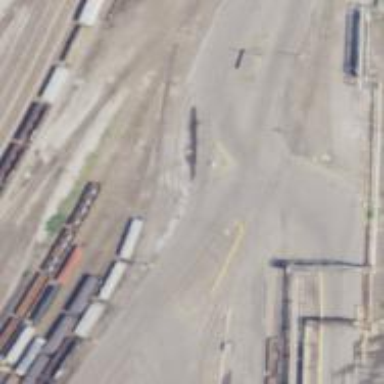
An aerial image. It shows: Rail spur service.